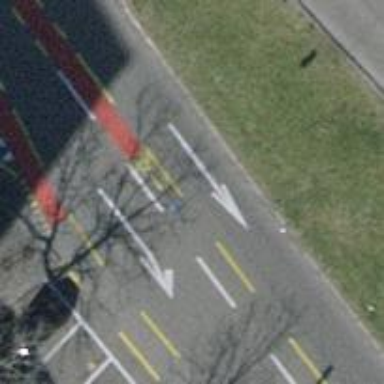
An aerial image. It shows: Secondary road with separate asphalt sidewalks.